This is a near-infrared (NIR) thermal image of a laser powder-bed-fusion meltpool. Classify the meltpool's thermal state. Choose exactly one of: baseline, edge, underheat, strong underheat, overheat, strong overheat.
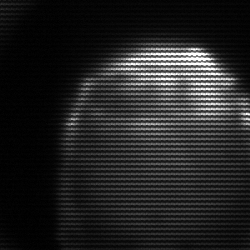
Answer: edge